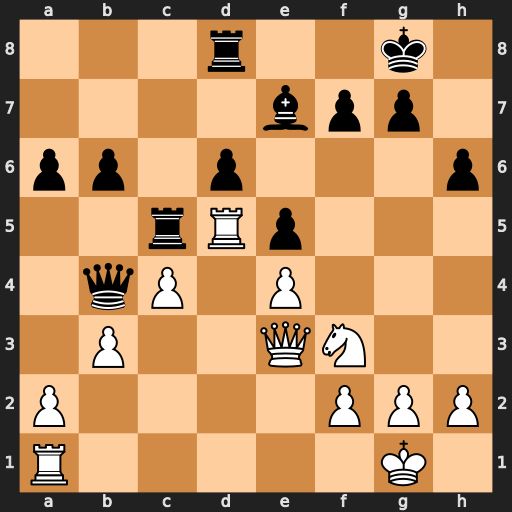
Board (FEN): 3r2k1/4bpp1/pp1p3p/2rRp3/1qP1P3/1P2QN2/P4PPP/R5K1
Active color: w
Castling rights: -
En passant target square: -
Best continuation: a3 Qa5 b4 Qa4 bxc5